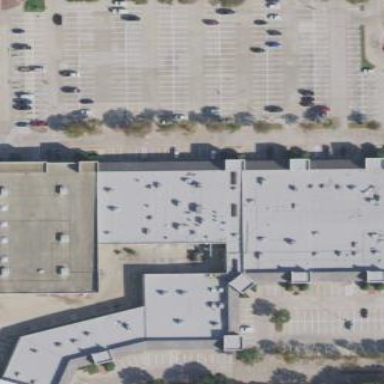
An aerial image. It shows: Flat roof retail building.